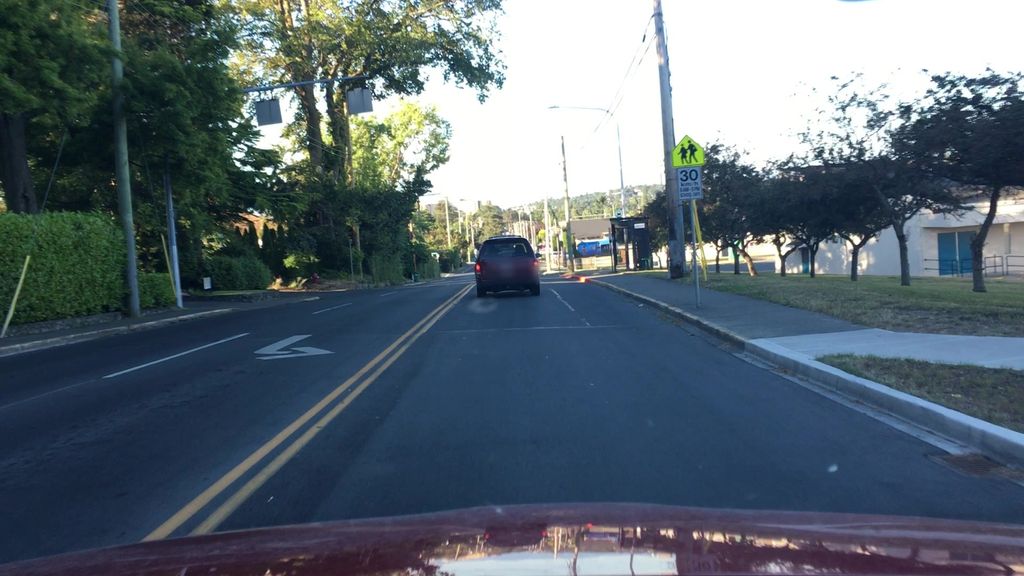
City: victoria